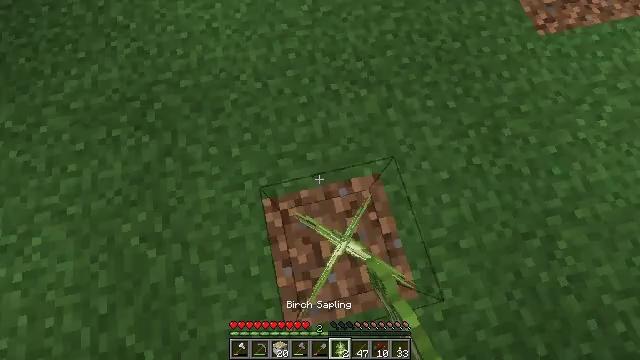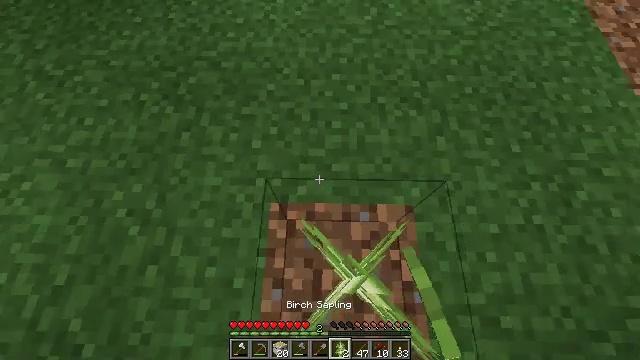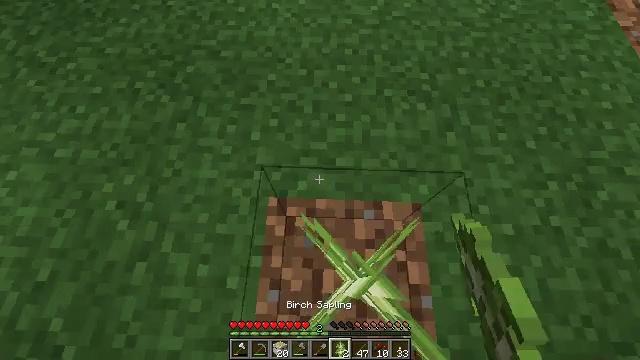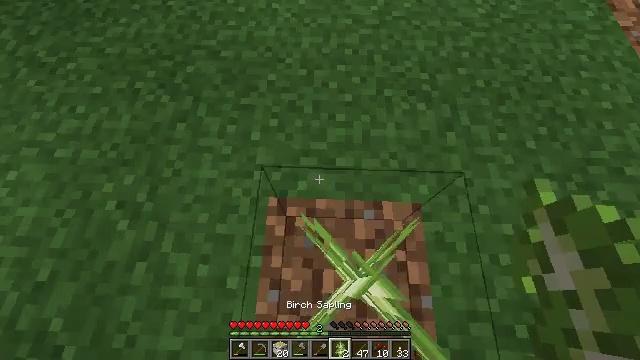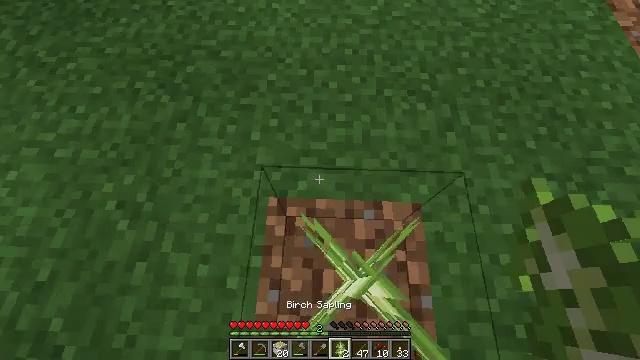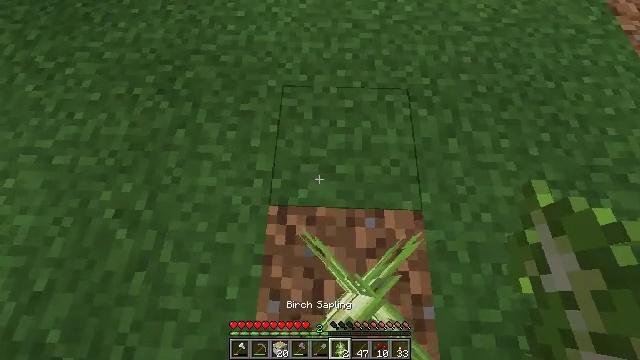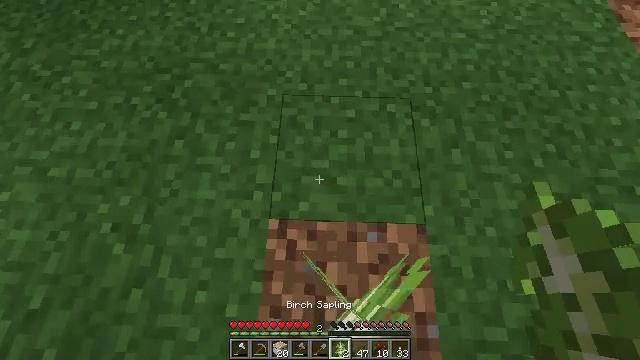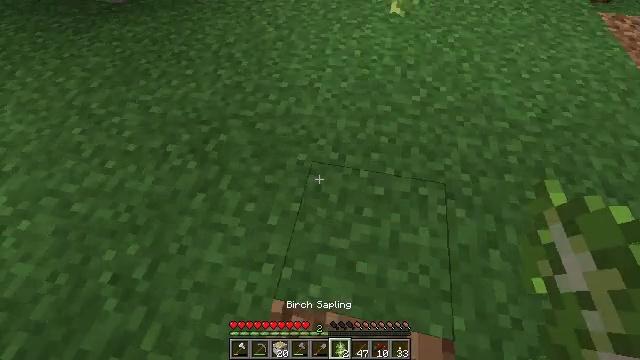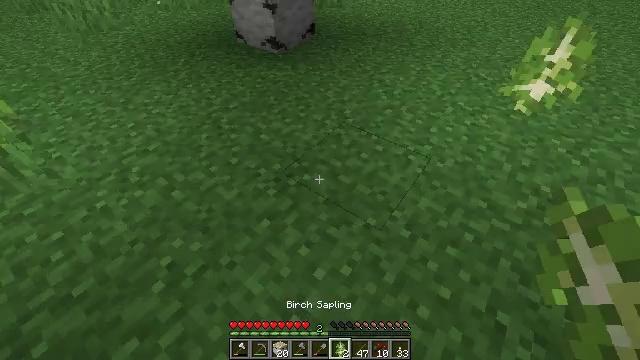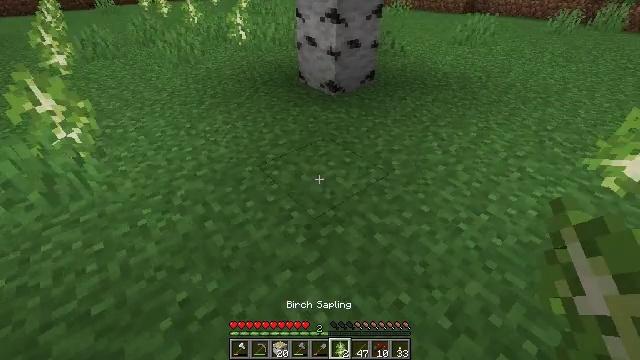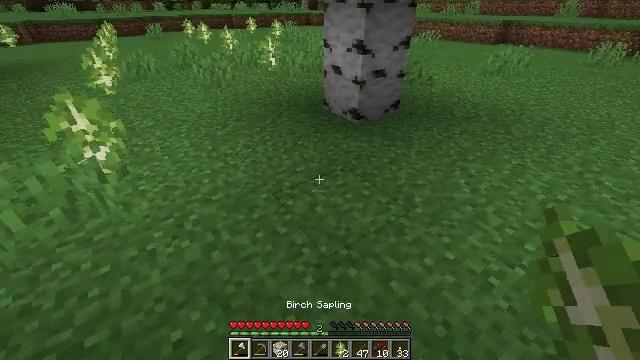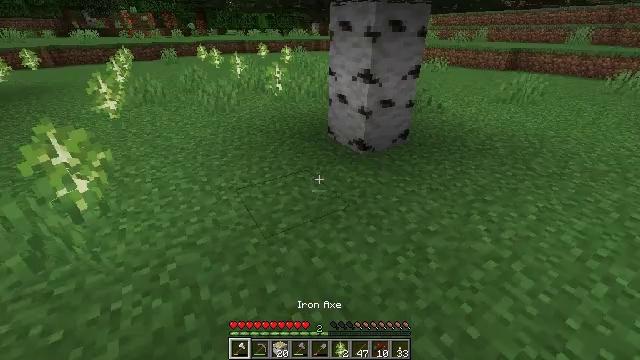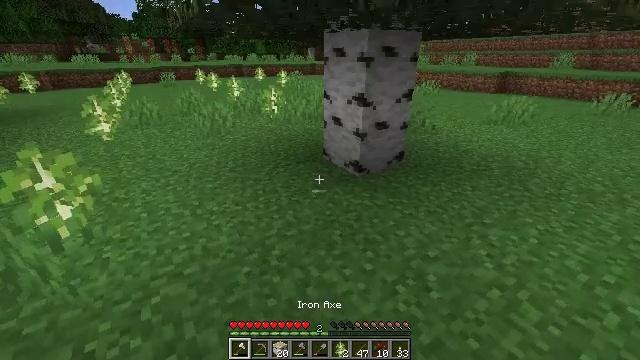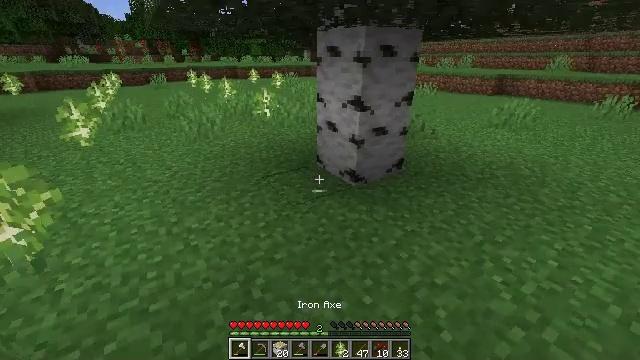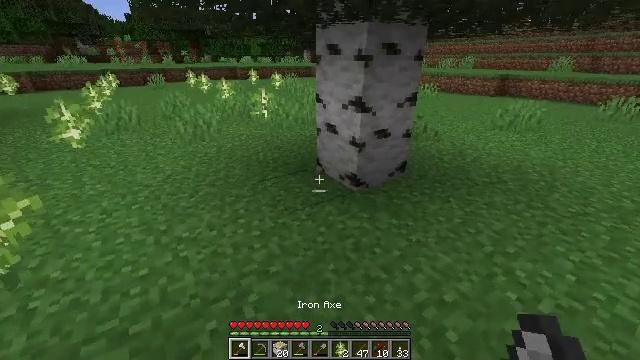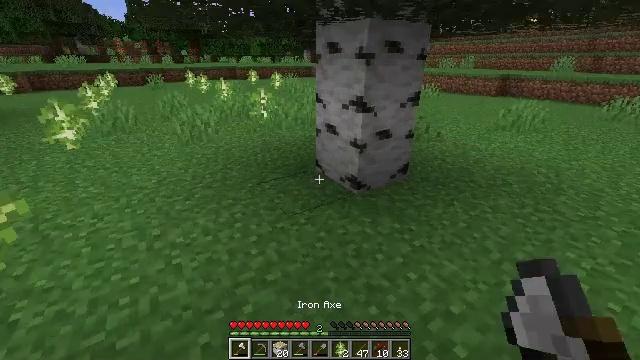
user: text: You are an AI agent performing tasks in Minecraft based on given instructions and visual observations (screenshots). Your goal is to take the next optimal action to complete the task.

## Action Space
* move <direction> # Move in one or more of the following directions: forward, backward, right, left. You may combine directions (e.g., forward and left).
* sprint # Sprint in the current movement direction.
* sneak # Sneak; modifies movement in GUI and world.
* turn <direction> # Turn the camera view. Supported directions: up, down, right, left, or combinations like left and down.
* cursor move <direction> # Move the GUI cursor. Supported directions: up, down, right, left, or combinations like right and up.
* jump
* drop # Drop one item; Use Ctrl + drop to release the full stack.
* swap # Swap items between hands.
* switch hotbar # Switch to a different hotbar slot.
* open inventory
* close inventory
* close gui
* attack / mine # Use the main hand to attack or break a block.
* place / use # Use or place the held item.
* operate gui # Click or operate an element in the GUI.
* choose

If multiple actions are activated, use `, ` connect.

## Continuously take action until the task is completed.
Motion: motion action
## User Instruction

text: Chop down the birch log.
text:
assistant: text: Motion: turn left and up
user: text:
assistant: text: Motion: turn left
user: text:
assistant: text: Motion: no_op
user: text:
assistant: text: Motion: no_op
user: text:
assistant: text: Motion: move forward
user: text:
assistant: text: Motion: move forward
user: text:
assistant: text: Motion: move forward, turn left and up
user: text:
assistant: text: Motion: move forward, turn left and up
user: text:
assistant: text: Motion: move forward, turn left and up
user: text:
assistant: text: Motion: move forward, turn left and up, switch to hotbar 1
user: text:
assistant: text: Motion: move forward, turn left and up, switch to hotbar 1
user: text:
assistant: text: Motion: move forward, turn up, switch to hotbar 1
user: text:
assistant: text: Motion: move forward, switch to hotbar 1
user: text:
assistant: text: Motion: move forward
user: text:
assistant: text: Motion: move forward
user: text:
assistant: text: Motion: move forward
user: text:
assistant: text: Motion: move forward
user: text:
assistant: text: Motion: move forward, turn right
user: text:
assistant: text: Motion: move forward, turn right
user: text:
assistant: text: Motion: move forward, turn right and up
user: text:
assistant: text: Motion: move forward, turn right and up
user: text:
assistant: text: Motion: move forward
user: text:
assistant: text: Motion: no_op
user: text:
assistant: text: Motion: no_op
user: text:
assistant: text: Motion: no_op
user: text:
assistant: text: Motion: no_op
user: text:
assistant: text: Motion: no_op
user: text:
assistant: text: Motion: no_op
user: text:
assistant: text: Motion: no_op
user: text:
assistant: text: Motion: no_op